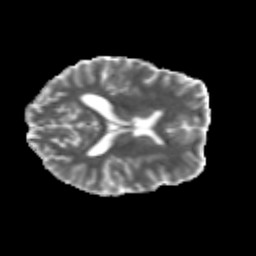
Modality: MD
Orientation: axial
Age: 23
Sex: female
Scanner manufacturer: siemens
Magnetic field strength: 3 T
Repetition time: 3.5 s
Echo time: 0.125 s